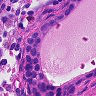
Metastatic tissue present: yes